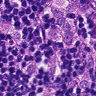
Metastatic tissue present: yes